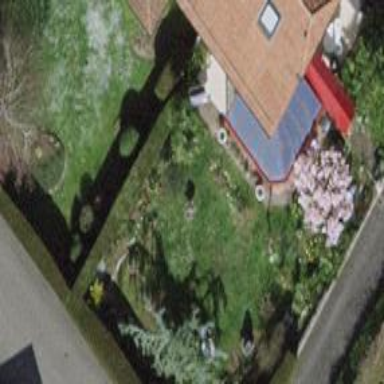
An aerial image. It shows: Garden enclosed by fence.